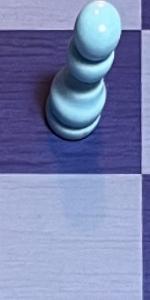
Label: Empty